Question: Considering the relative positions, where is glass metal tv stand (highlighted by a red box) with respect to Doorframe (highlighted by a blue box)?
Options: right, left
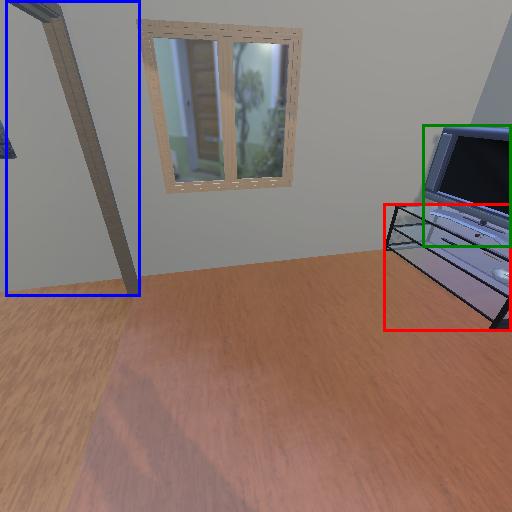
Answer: right